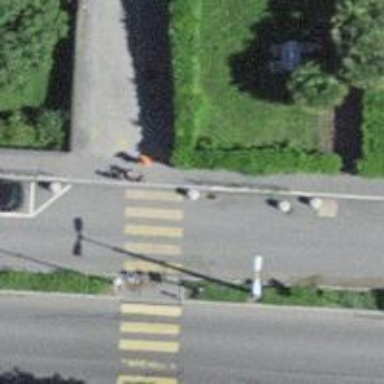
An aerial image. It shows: Zebra crossing on the road.